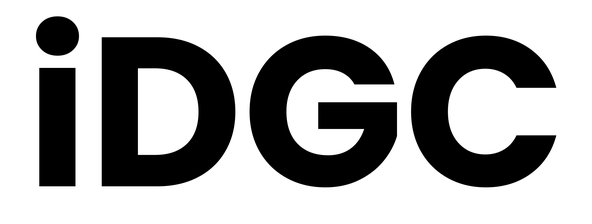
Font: Poppins-Bold